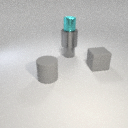
small gray metal cylinder below large gray metal cylinder